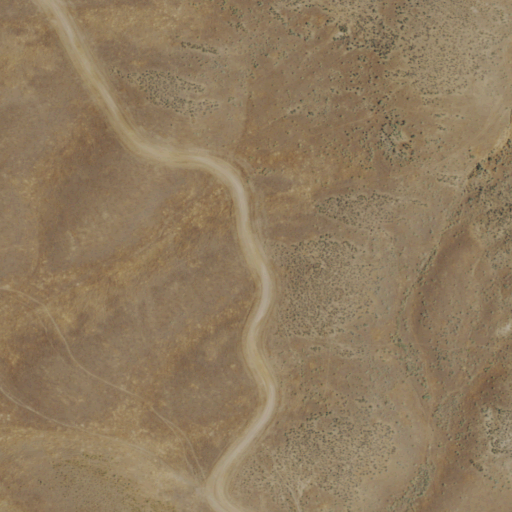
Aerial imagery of gap in Nevada named Willow Corral Pass containing grassland and shrub